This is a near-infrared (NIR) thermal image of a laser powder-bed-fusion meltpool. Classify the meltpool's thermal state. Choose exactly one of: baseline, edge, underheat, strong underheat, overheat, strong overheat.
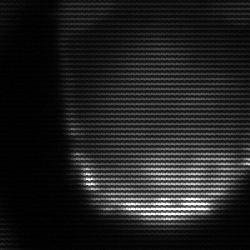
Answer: edge